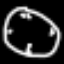
Label: clock